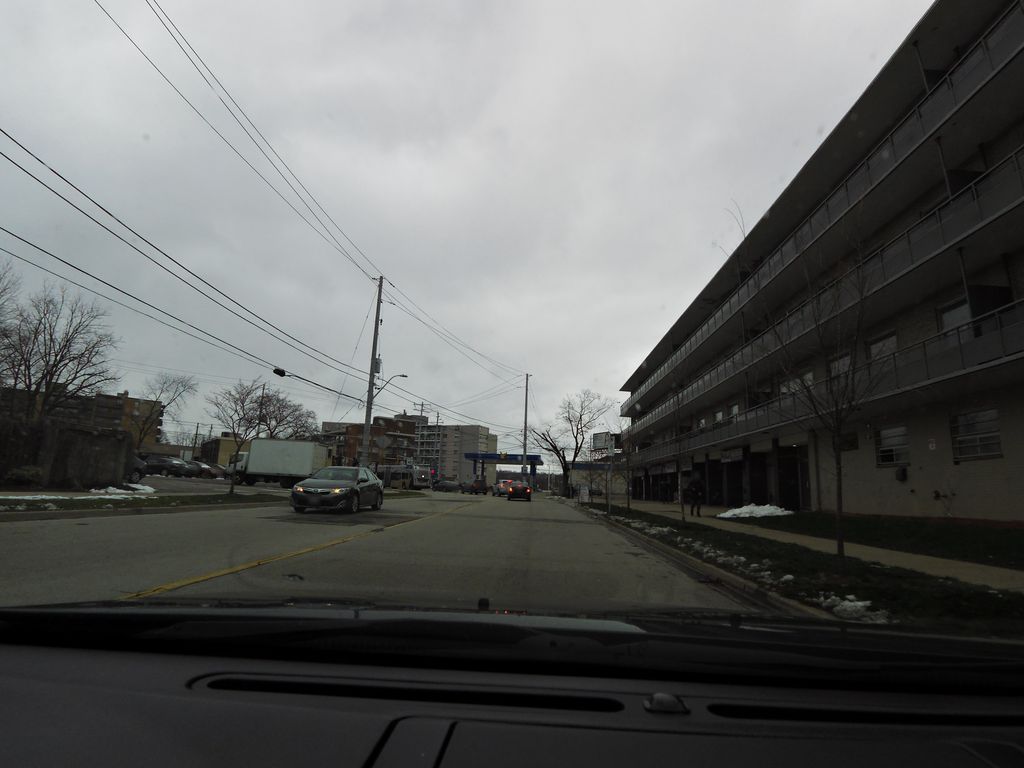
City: hamilton